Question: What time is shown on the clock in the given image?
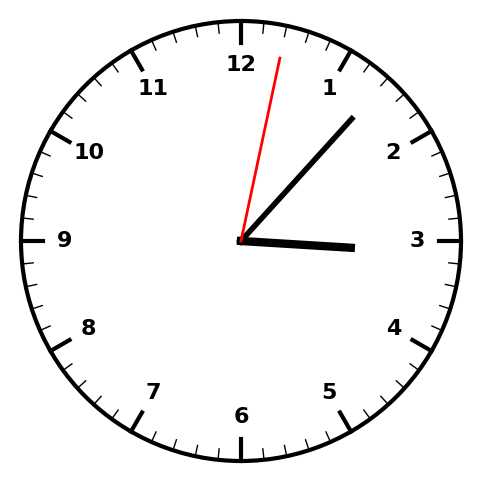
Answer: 03:07:02